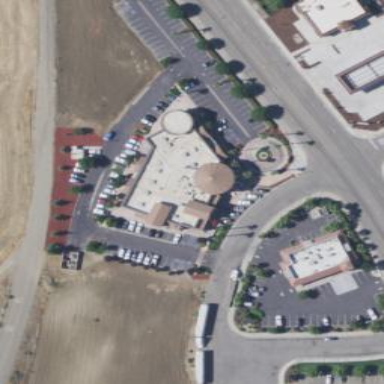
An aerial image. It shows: Retail building.